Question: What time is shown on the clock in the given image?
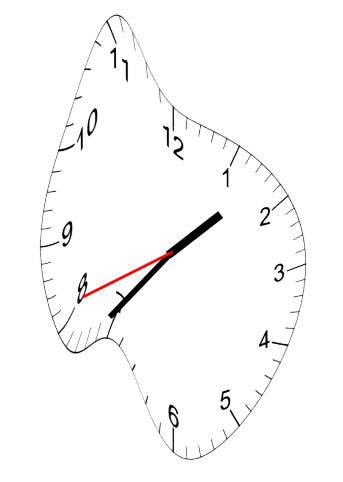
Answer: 01:36:41